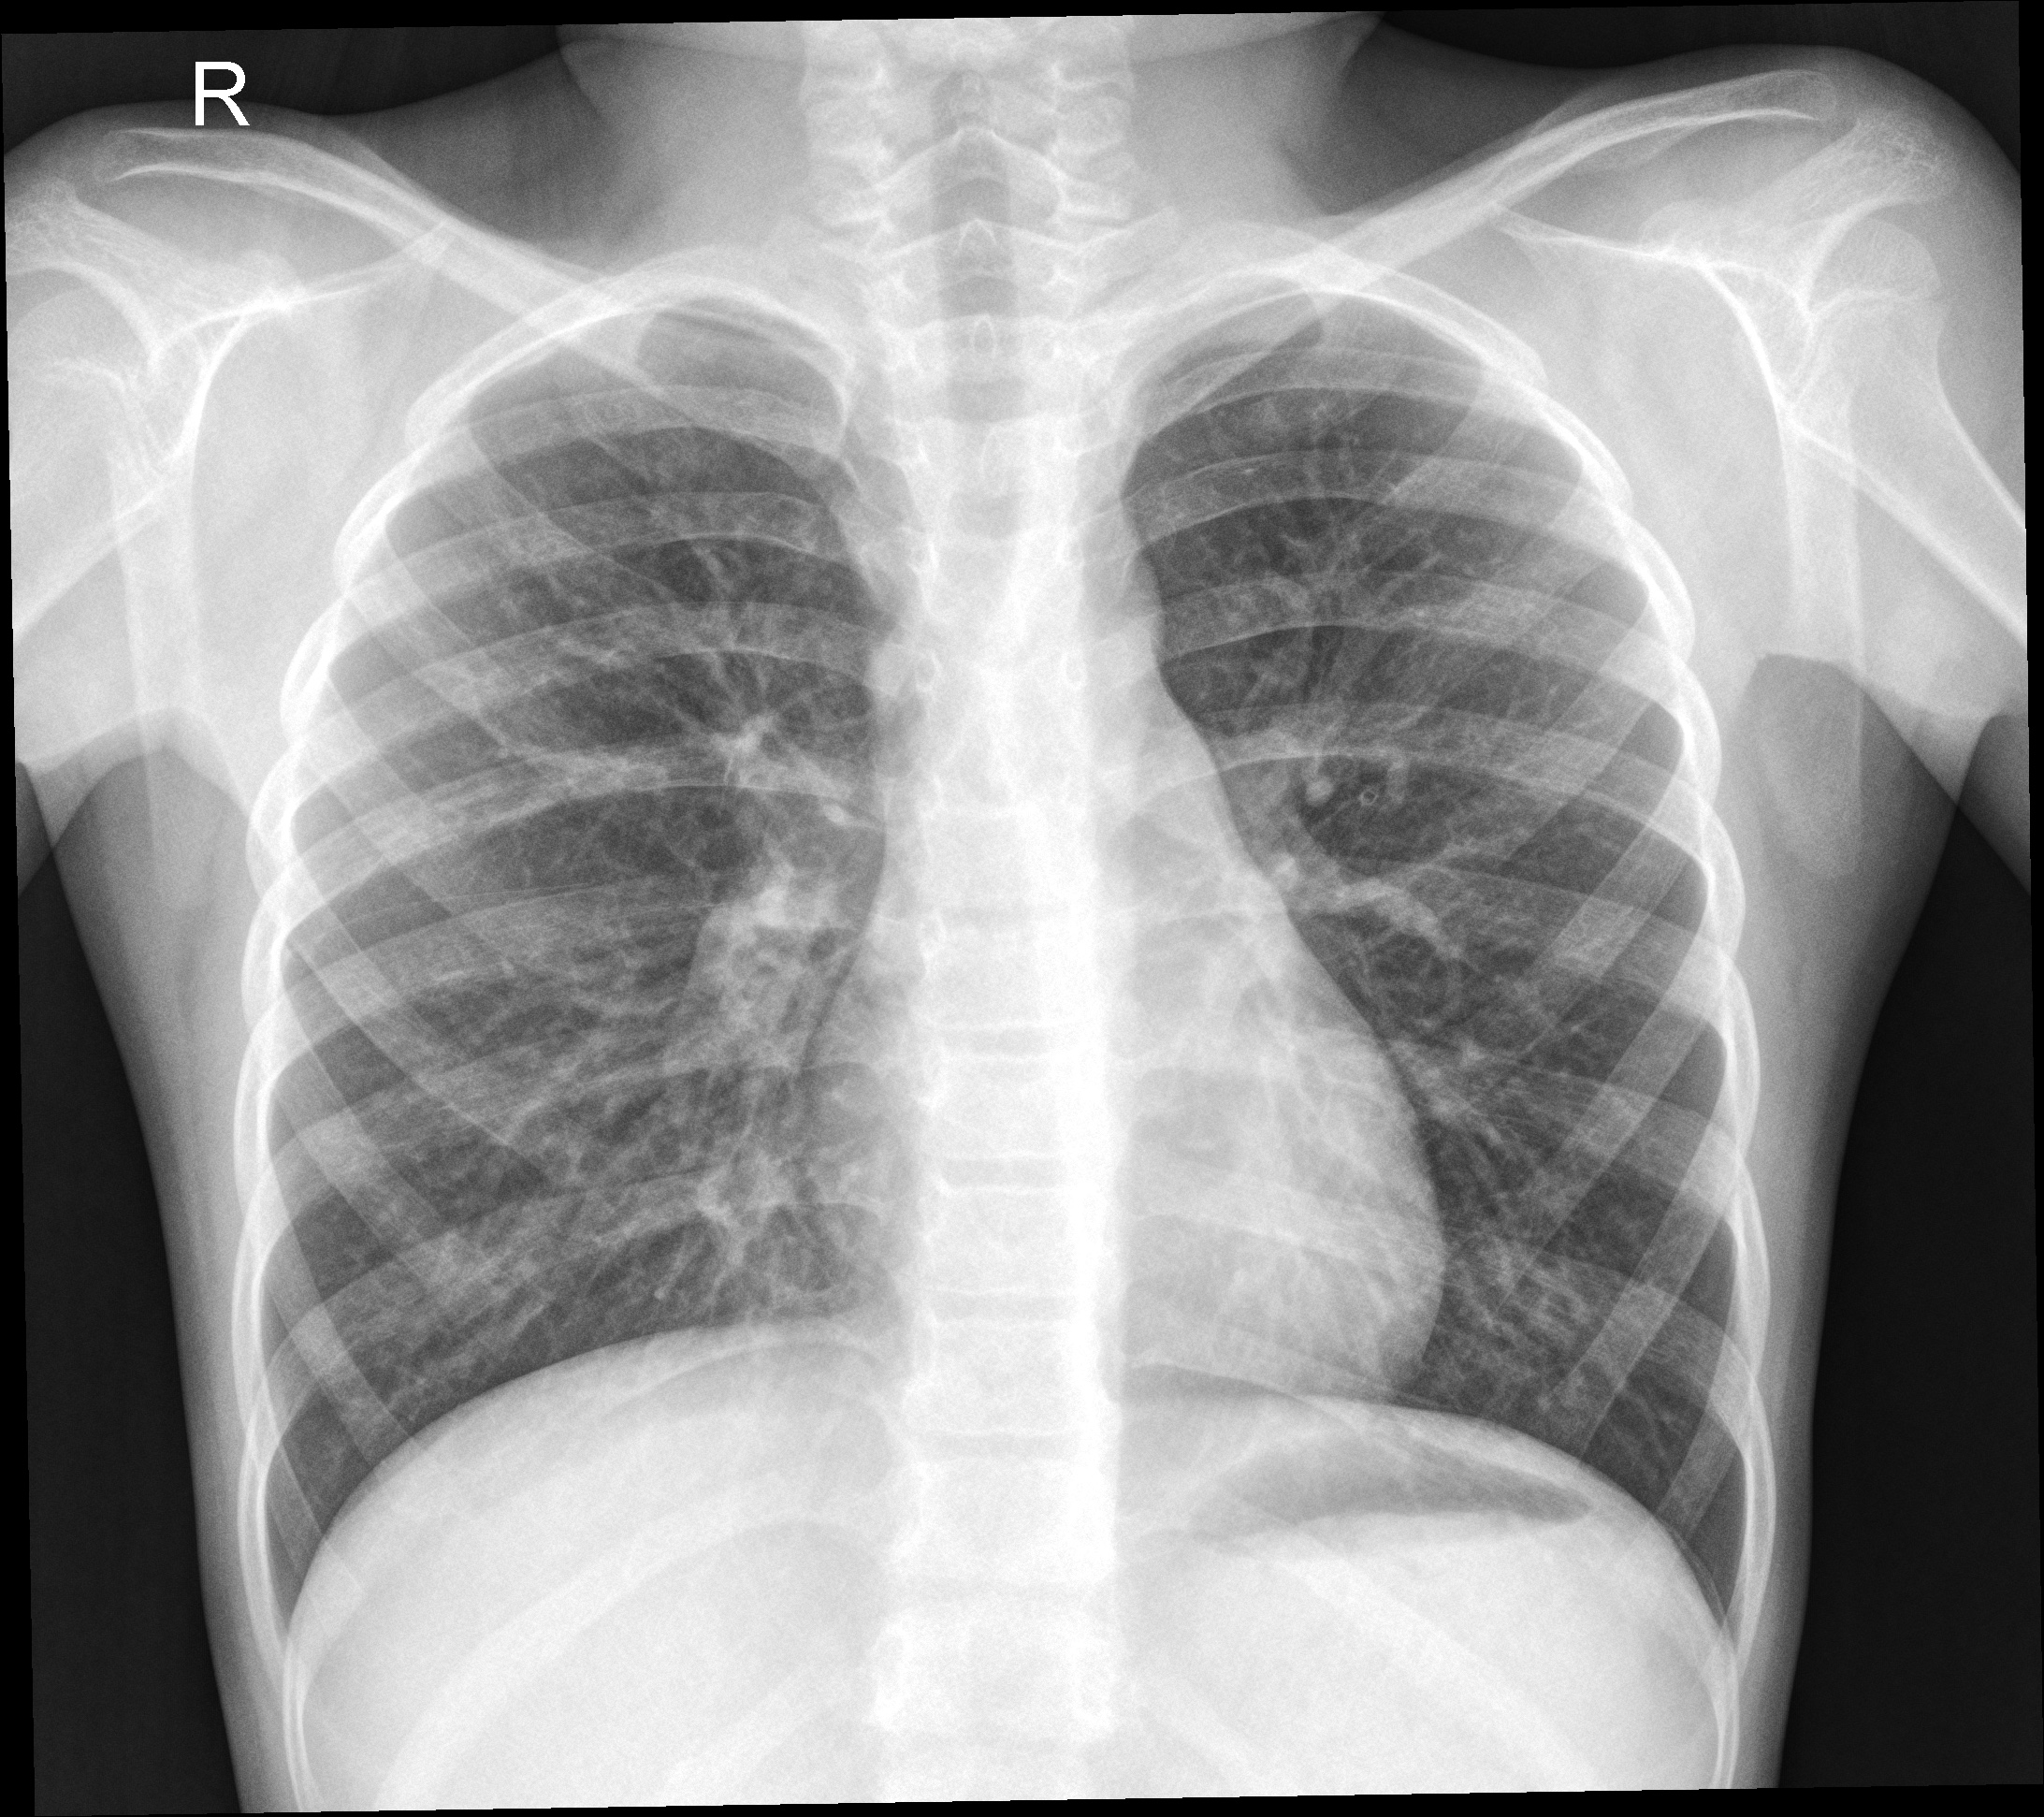
Diagnosis: NORMAL